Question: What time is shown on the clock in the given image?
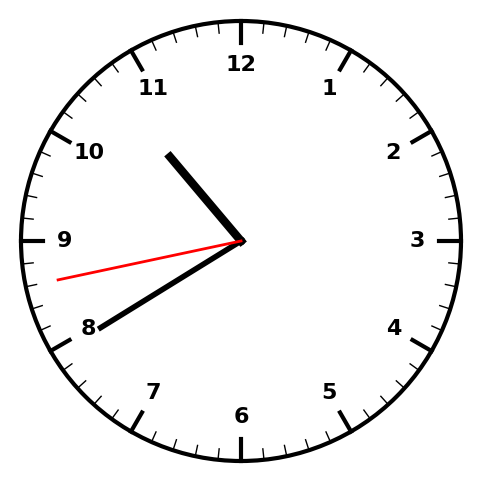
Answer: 10:39:43